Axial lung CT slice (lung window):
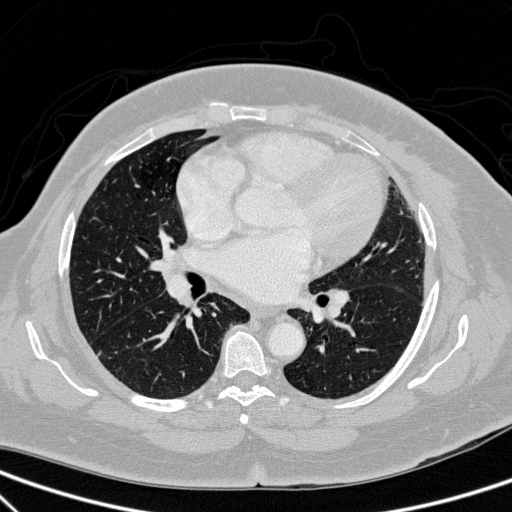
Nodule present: no